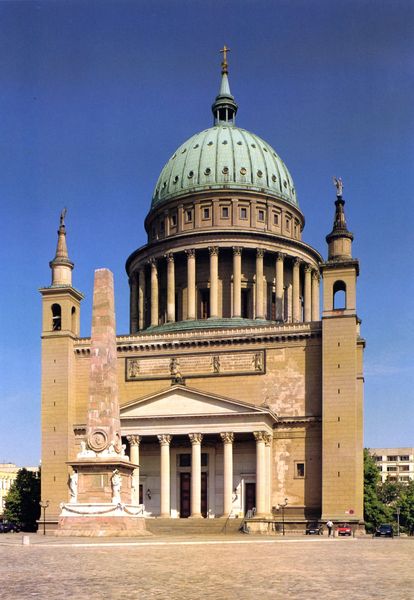
Titel: Nikolaikirche in Potsdam
Künstler: Karl Friedrich Schinkel
Standort: Potsdam, Nikolaikirche (EU - D - BB)
Schlagwörter: baum, blau, himmel, bäume, grün, ocker, stadt, fenster, paris, säulen, dach, gebäude, beige, architektur, silber, sockel, stein, kirche, turm, engel, fassade, pflaster, platz, figuren, kuppel, foto, fotografie, eingang, kreuz, türme, dom, denkmal, kathedrale, portal, obelisk, kapelle, tempel, mausoleum, autos, tympanon, rondell, kuppeö, fotgrafie, platzdom